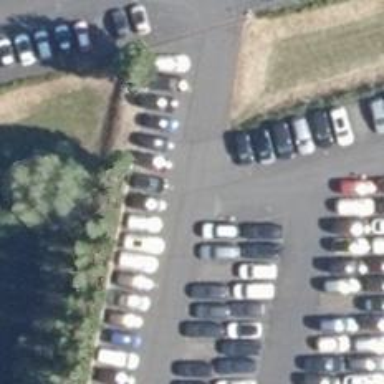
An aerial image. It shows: Road serving as parking aisle.